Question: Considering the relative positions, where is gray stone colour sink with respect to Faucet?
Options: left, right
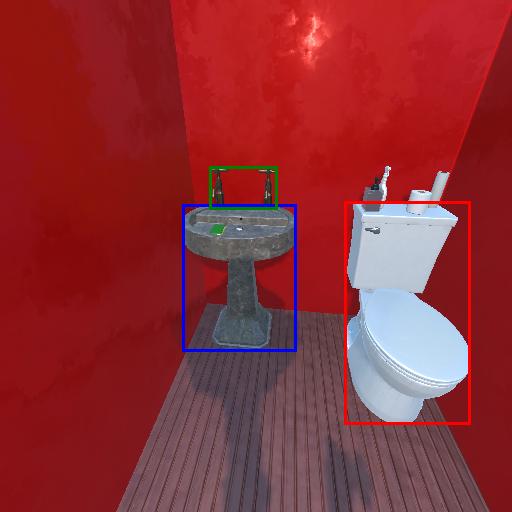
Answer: left